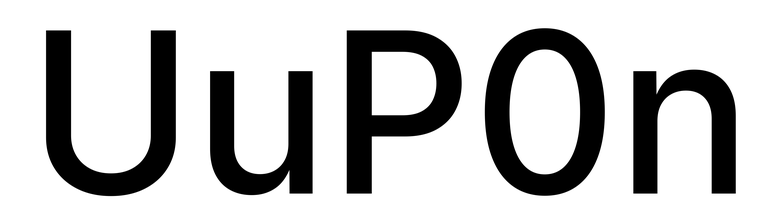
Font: Inter_Medium